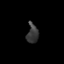
Tissue: prostate
Cell type: T cells
Senescence score: 0.2276
Nuclear area (px): 216
Mean DAPI intensity: 57.13